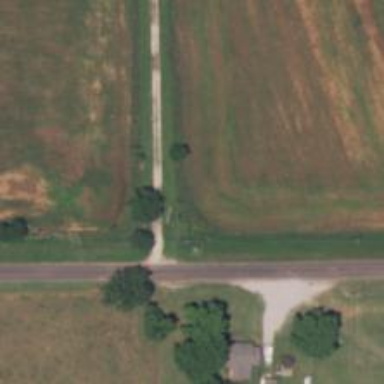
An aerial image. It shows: Driveway.